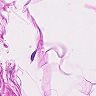
Metastatic tissue present: no